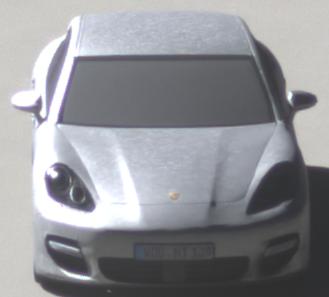
Make: Porsche
Model: Panamera
Detailed model: Panamera (970)
Model produced from: 2010/05
Model produced until: 2013/04
Doors: 5
Color: white
Road condition: dry road
Daytime: midday
Contrast: high contrast